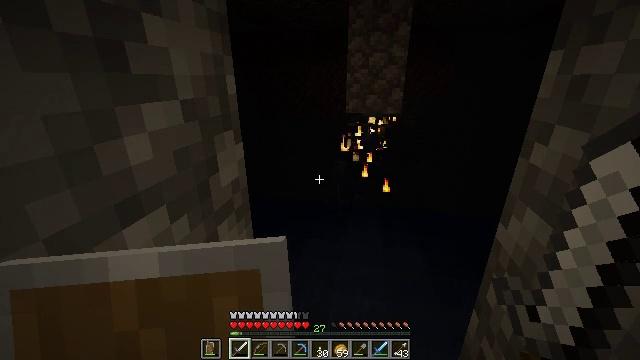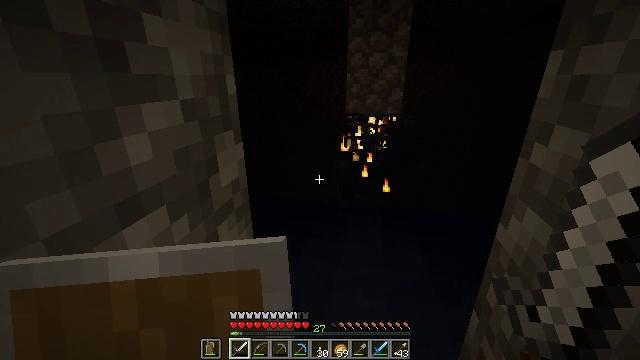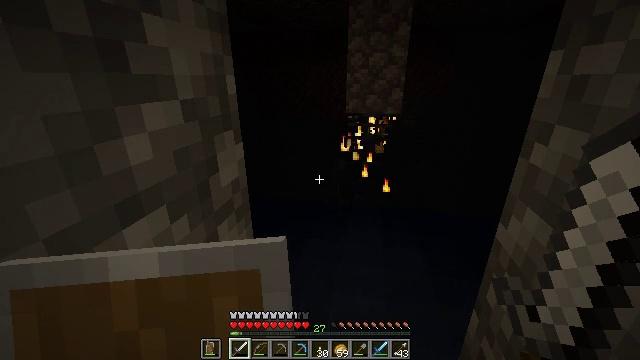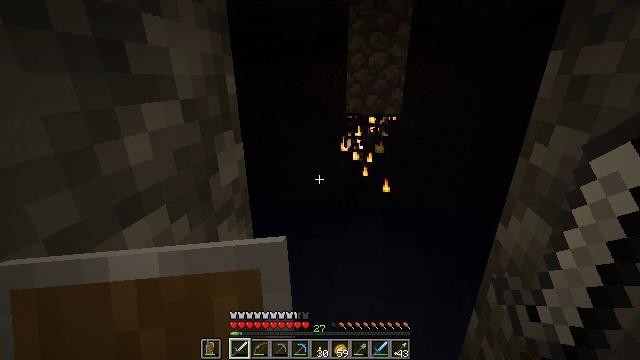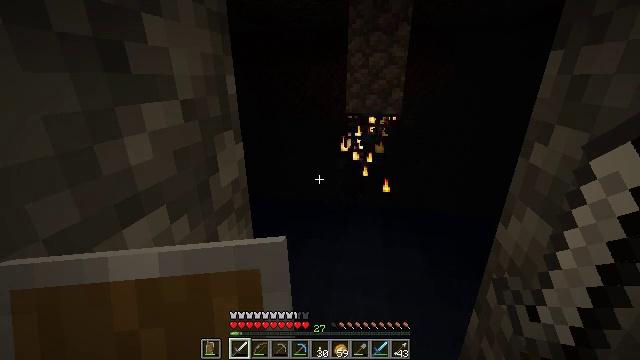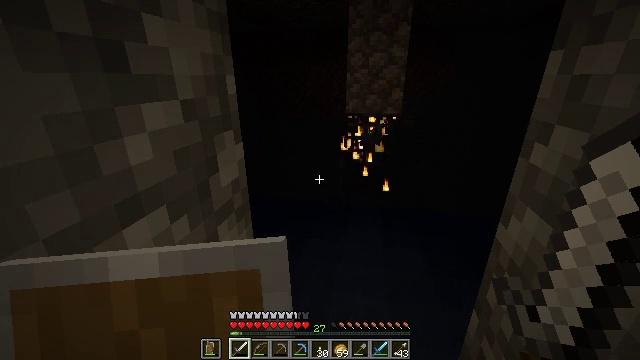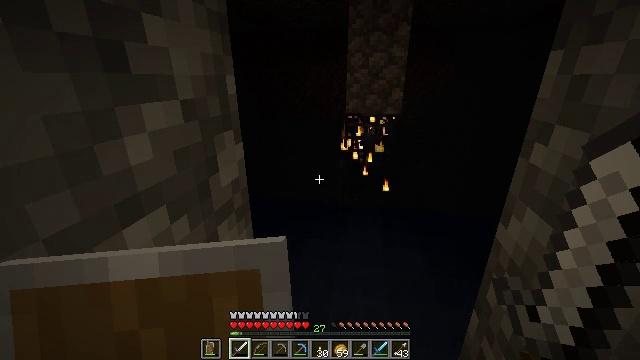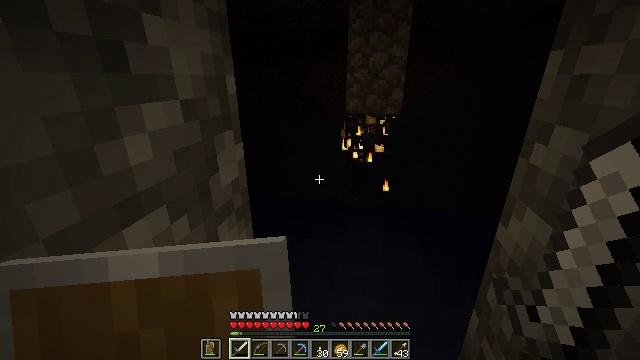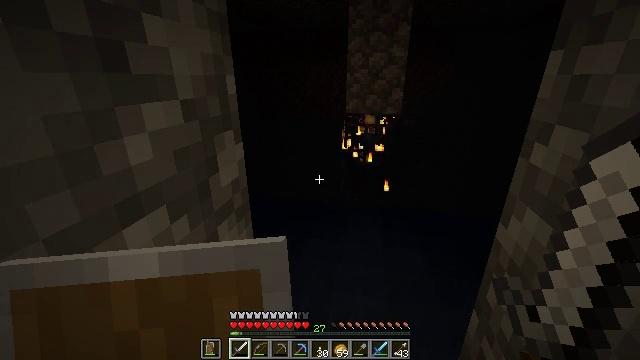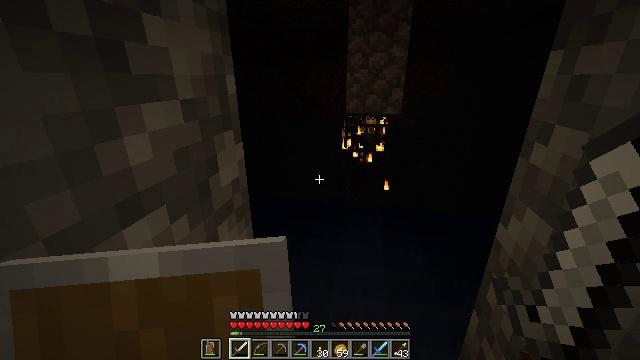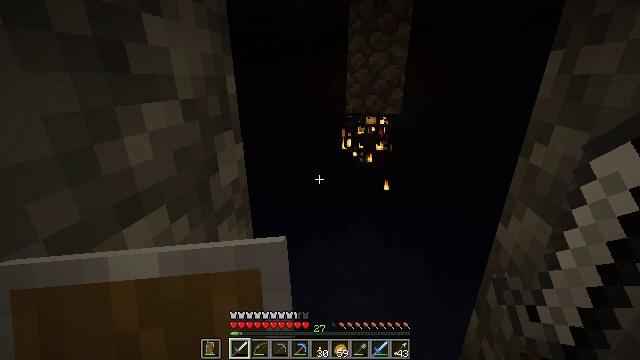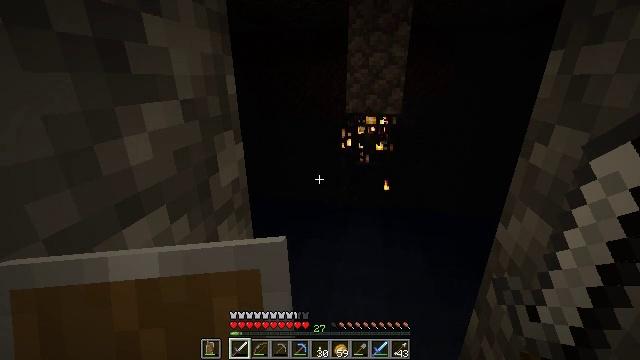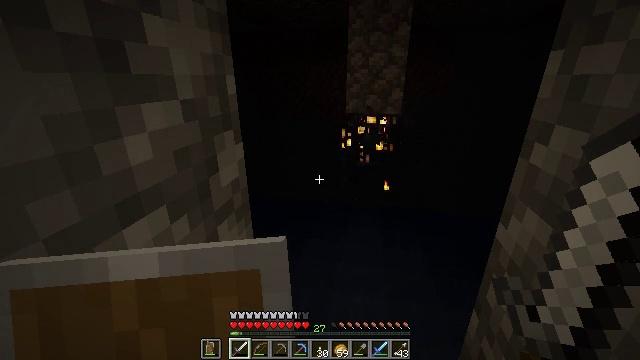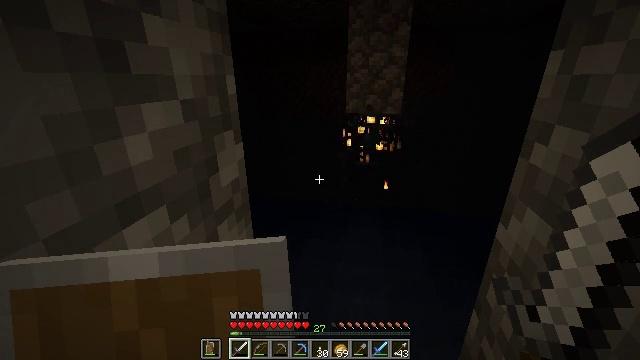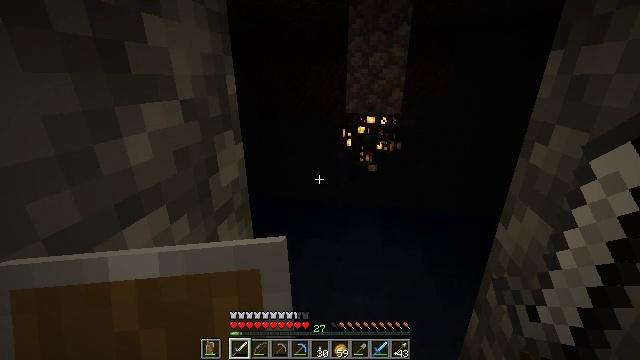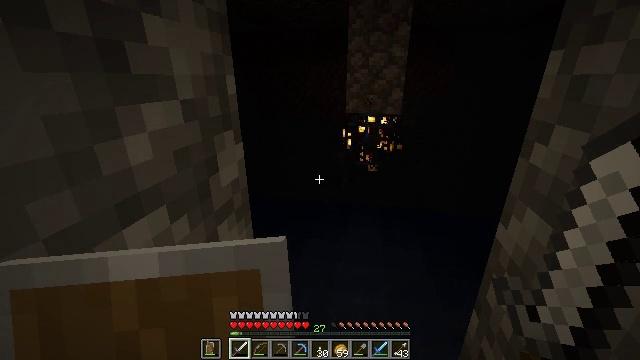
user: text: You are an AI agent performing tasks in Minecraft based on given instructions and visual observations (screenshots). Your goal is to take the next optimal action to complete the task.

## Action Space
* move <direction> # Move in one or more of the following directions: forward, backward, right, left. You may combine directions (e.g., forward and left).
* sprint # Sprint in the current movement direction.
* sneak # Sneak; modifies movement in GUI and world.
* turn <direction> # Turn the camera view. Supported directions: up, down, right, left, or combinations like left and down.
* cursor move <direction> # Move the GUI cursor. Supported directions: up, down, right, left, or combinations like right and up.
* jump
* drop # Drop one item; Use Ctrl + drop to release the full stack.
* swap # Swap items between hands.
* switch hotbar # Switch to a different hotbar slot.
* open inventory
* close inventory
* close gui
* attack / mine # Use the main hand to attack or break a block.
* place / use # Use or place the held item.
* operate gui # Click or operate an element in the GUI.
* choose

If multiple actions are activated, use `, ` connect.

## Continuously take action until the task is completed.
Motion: motion action
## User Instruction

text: Drop an iron sword.
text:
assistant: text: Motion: no_op
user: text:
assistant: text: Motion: no_op
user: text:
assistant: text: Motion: no_op
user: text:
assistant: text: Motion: no_op
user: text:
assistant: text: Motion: no_op
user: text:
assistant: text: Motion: no_op
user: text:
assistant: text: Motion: no_op
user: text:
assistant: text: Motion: no_op
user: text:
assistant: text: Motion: no_op
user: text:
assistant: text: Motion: no_op
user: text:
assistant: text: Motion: no_op
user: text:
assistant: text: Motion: no_op
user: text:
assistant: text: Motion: no_op
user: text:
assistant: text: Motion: no_op
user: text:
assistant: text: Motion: no_op
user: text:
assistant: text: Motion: no_op
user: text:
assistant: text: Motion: no_op
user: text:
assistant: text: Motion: no_op
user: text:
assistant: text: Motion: no_op
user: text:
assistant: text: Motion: no_op
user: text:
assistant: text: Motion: no_op
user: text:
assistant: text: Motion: no_op
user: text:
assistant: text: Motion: no_op
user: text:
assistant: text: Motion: no_op
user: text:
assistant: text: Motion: no_op
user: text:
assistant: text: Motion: no_op
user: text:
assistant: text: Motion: no_op
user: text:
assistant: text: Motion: no_op
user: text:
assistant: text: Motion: no_op
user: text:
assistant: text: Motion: no_op